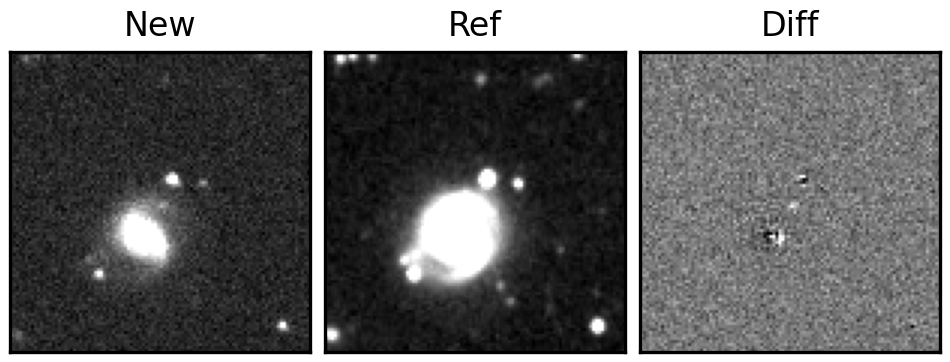
Label: real